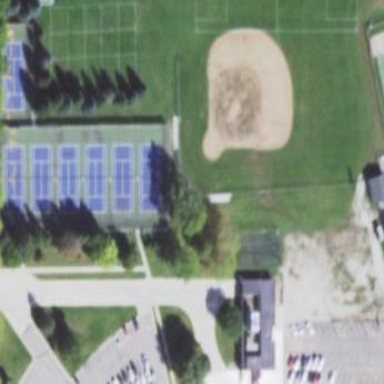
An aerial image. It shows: Tennis court on pitch designated for leisure land.